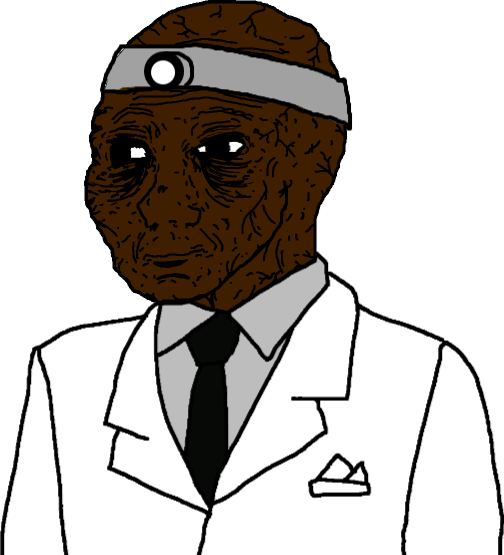
Label: 5_Tired_Wojak